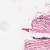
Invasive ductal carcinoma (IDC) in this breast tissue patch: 0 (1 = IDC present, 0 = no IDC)